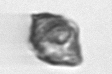
Label: Kryptoperidinium_triquetrum